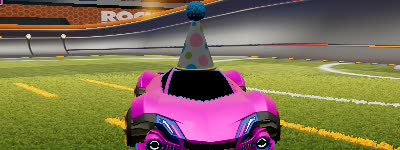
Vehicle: werewolf